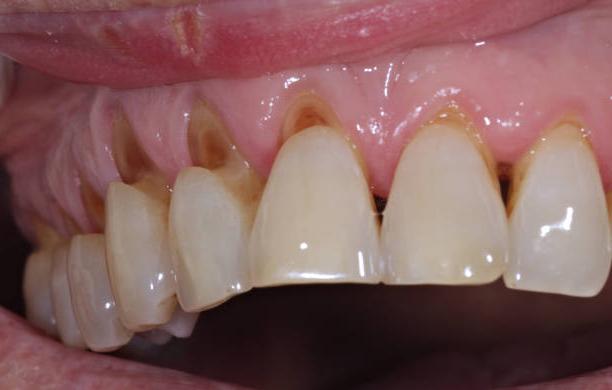
Condition: Gingivitis